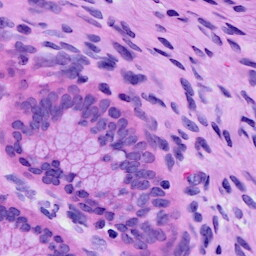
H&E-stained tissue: Cervix